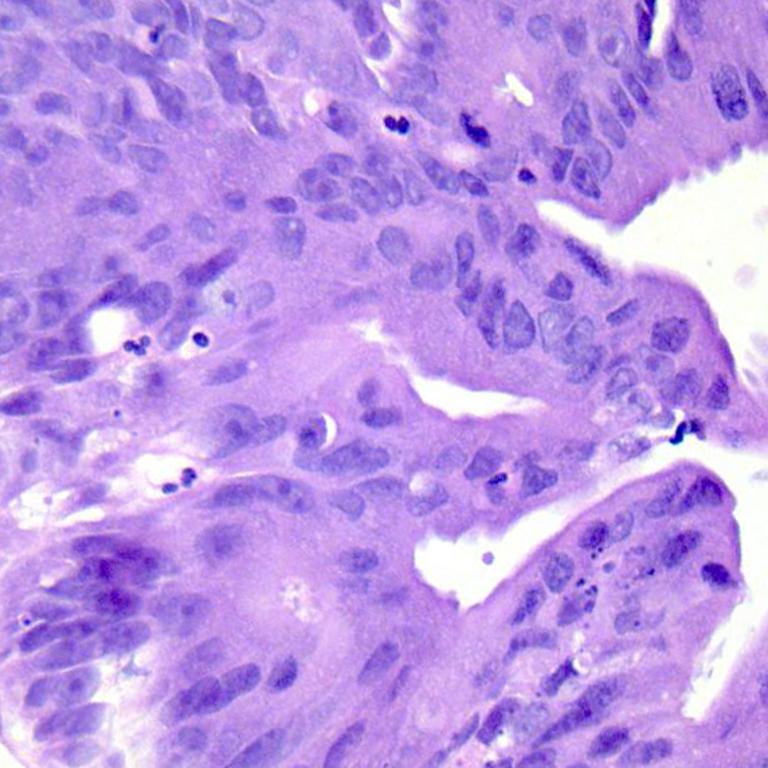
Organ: colon
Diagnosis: adenocarcinomas